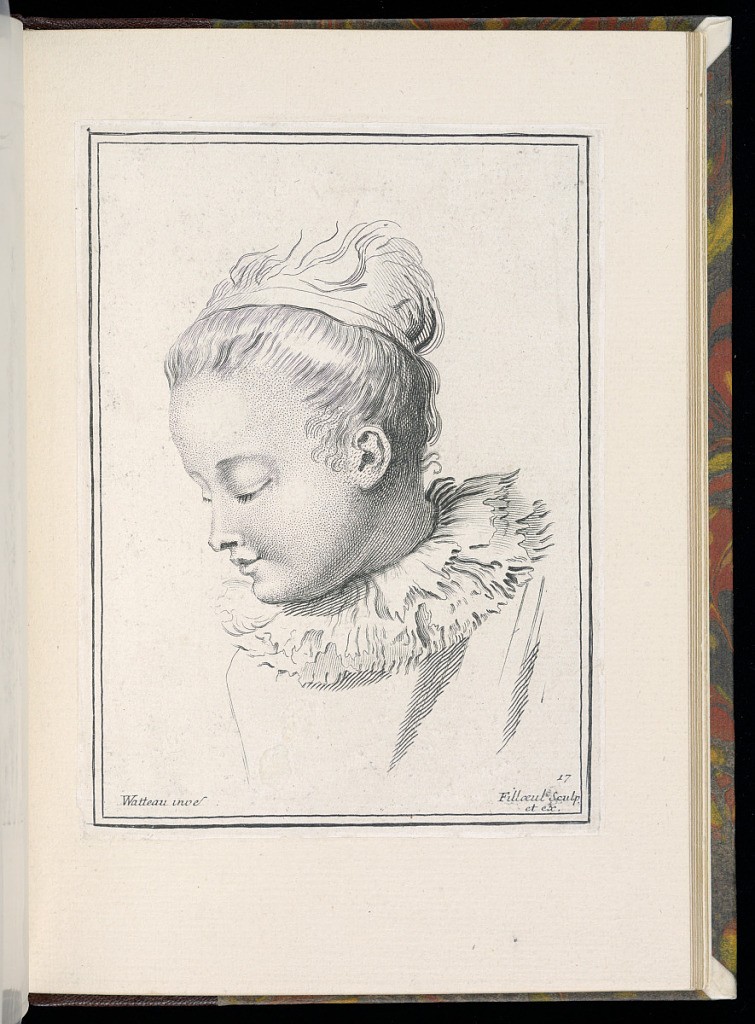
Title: Study of a Young Girl's Head
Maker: Antoine Watteau, French, 1684–1721
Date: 1734
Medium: Etching on laid paper
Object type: Print
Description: Study of a young girl's head in profile. Her head and eyes are downturned to the left. Her hair is tied up with a ribbon and she wears a Pierrot collar around her neck The plate is signed and numbered.